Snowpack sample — Buffalo Mountain, Silverthorne, Colorado, USA (1/25/25, 10:11 AM MST)
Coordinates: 39.6222, -106.1139
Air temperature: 22 °F
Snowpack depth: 110 cm
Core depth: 40 cm
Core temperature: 46.4 °F
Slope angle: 12°, slope face: 102°
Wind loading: high
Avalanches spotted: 0
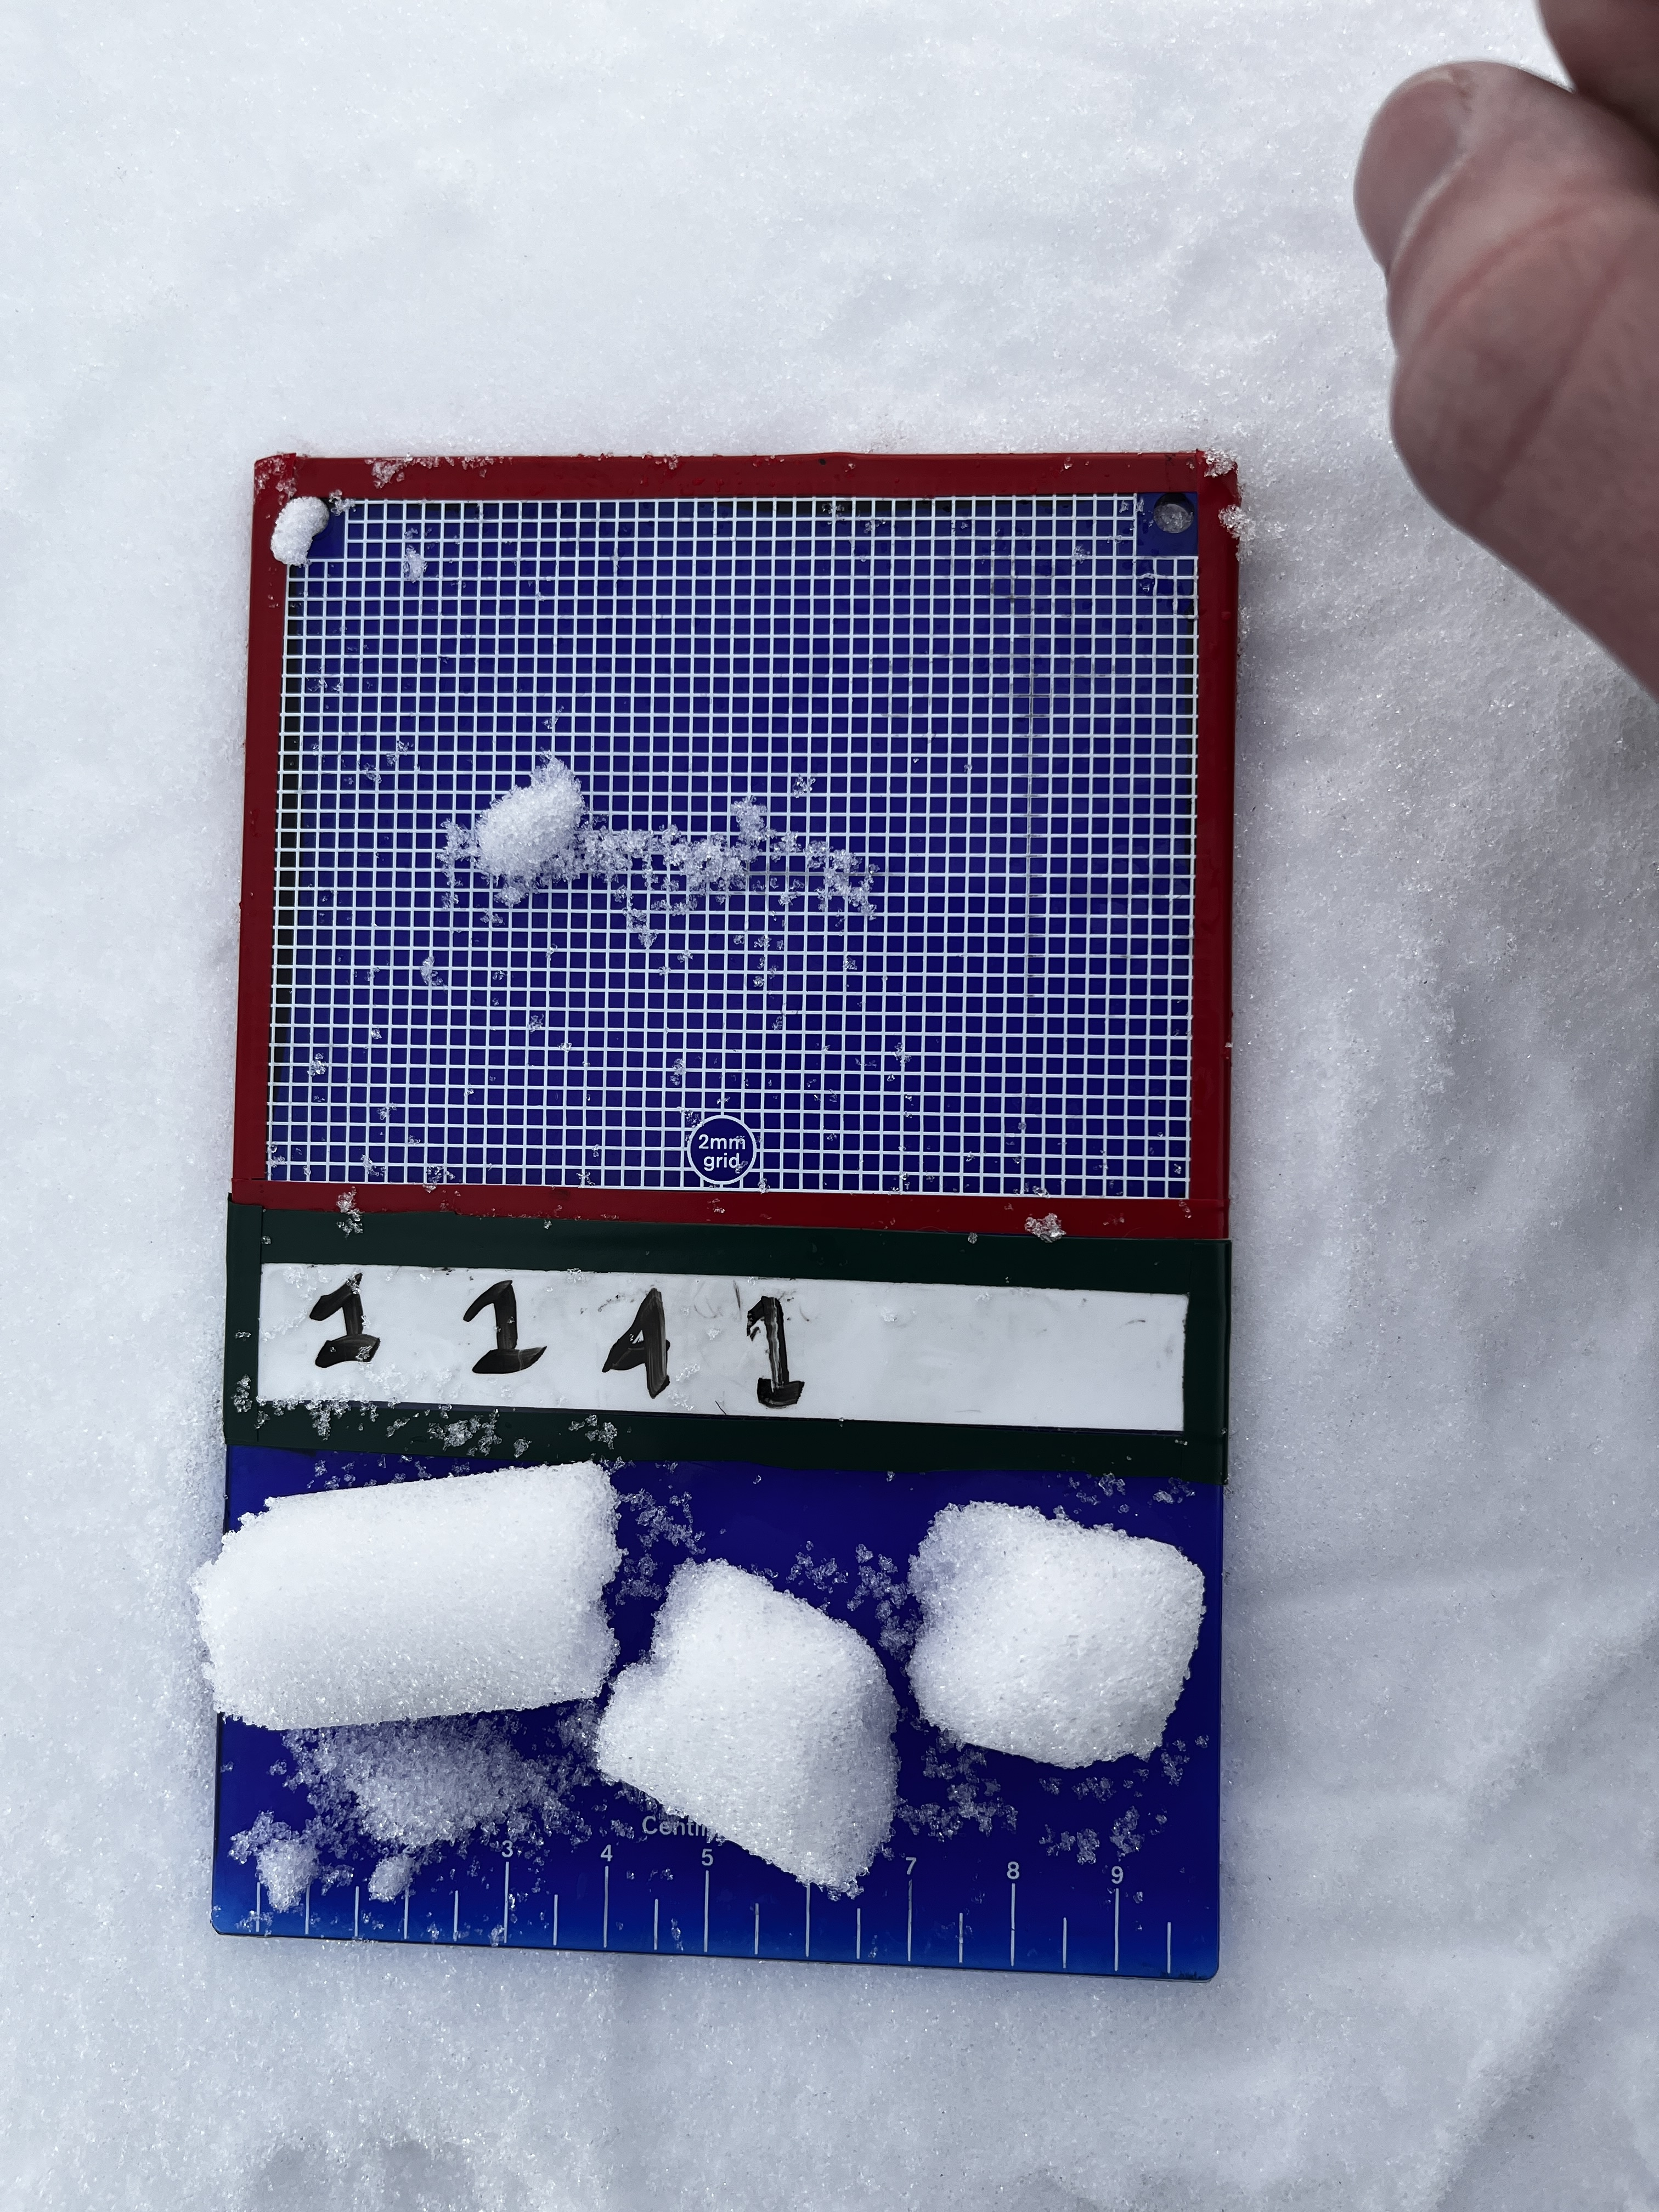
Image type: crystal_card
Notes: No avalanches nearby, collected on the outskirts of a fire break 15 meters from the treeline, on way to Buffalo and Red Mountain